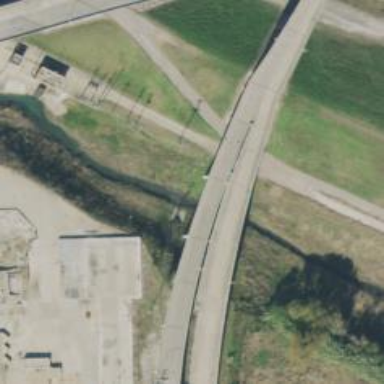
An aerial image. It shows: Secondary link road crossing over bridge.